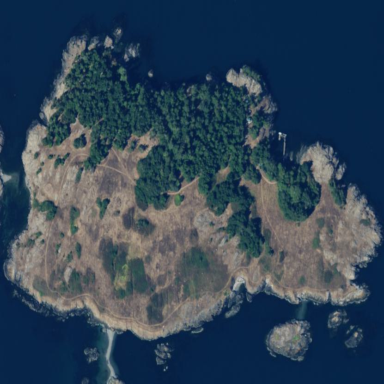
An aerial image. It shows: Island with natural coastline.